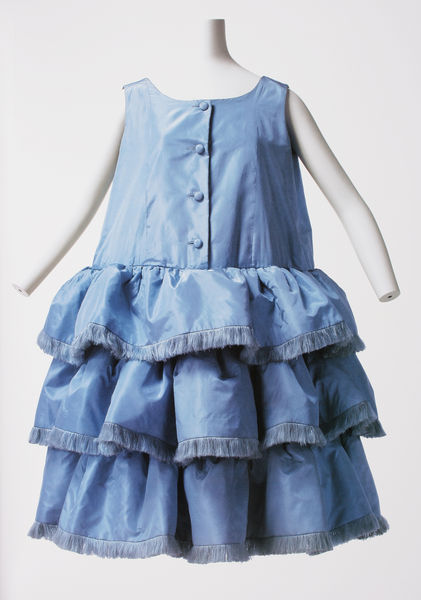
Titel: Cocktailkleid aus blauem Seidentaft
Künstler: Cristobal Balenciaga
Standort: Kyoto (Japan)
Institution: Kyoto Costume Institute
Schlagwörter: blau, weiß, mädchen, kleid, mode, rock, arme, falten, fransen, drei, kind, knopf, hellblau, taille, rüschen, knöpfe, knopfleiste, foto, puppe, sommerkleid, oberteil, tageskleid, volant, volants, träger, laibchen, ärmellos, kinderkleid, knöofe, lagen, scößchen, u boot ausschnitt, vollant